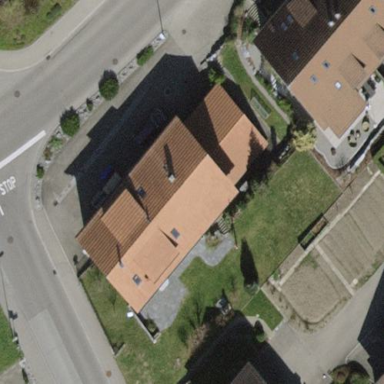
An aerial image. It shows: Building with tiled roof.